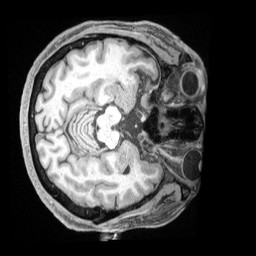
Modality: T1w
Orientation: axial
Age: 66
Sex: male
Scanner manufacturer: siemens
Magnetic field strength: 3 T
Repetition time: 2.5 s
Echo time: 0.00222 s